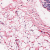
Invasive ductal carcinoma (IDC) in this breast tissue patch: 0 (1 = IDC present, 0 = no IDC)